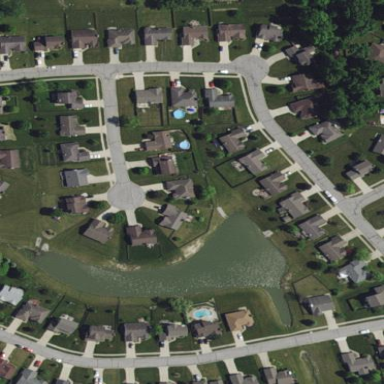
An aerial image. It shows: Residential neighbourhood.